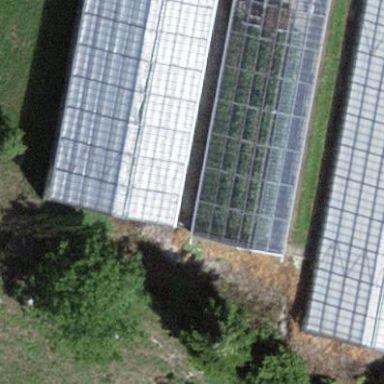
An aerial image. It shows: Greenhouse.